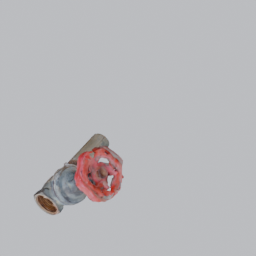
Label: mechanical